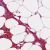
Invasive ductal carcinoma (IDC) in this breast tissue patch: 0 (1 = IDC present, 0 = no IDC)